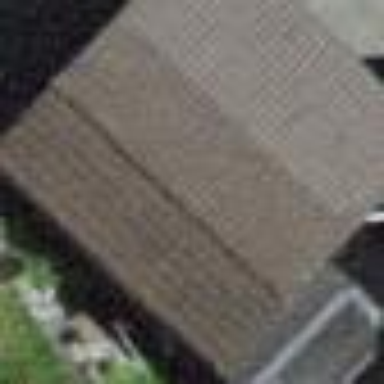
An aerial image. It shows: Garage.